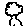
Label: tree